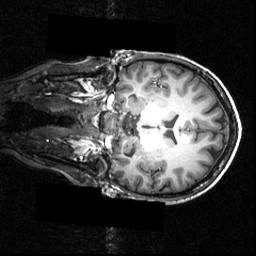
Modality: T1w
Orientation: coronal
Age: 16
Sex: female
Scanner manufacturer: siemens
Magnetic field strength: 3.951 T
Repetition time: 1.5 s
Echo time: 0.00335 s